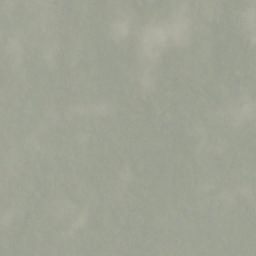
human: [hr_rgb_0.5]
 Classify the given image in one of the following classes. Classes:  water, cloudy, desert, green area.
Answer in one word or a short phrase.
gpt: cloudy